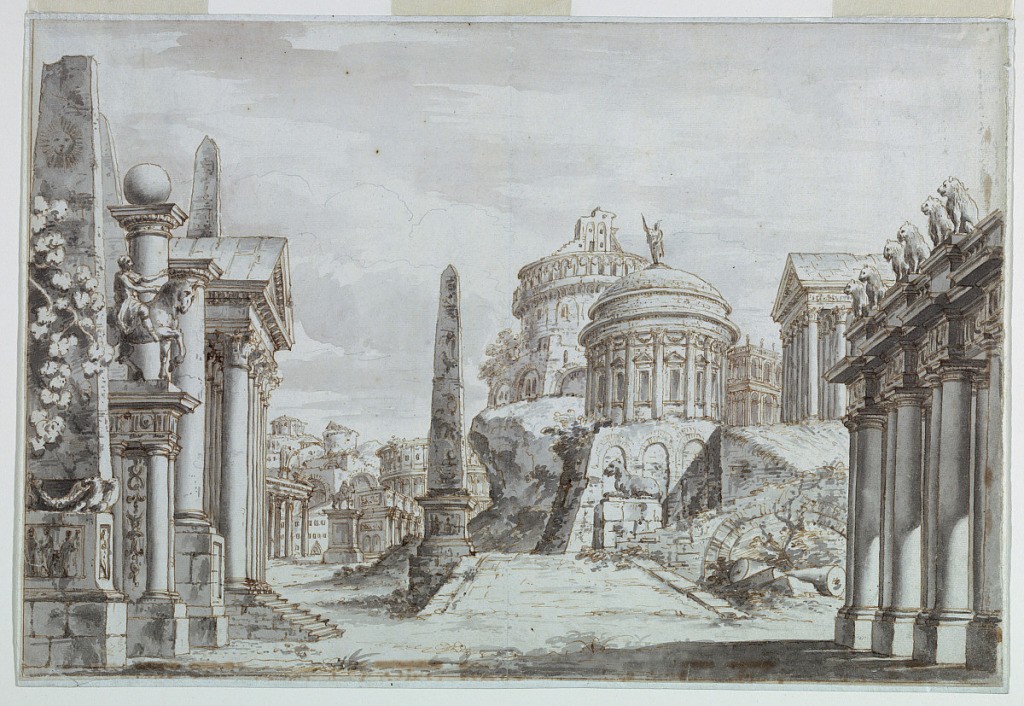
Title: Stage Design, A Forum
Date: ca. 1725
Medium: Pen and brown ink, brush and gray and pale rose wash over black chalk on laid paper
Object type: Drawing
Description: Horizontal rectangle. View of a forum in ruins.  Ruins and antique buildings at the sides and in the background (rectangular and round temples).  An obelisk in the middle and an equestrian monument at left.